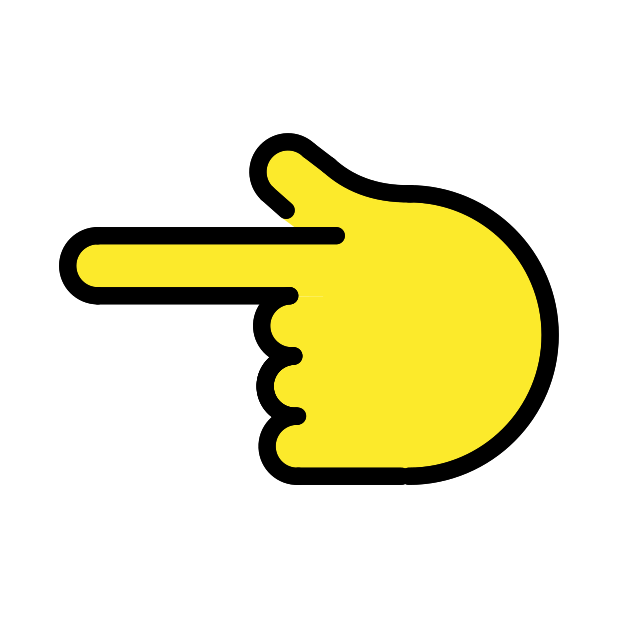
Emoji: 👈
Name: white left pointing backhand index
Unicode: 0x1f448